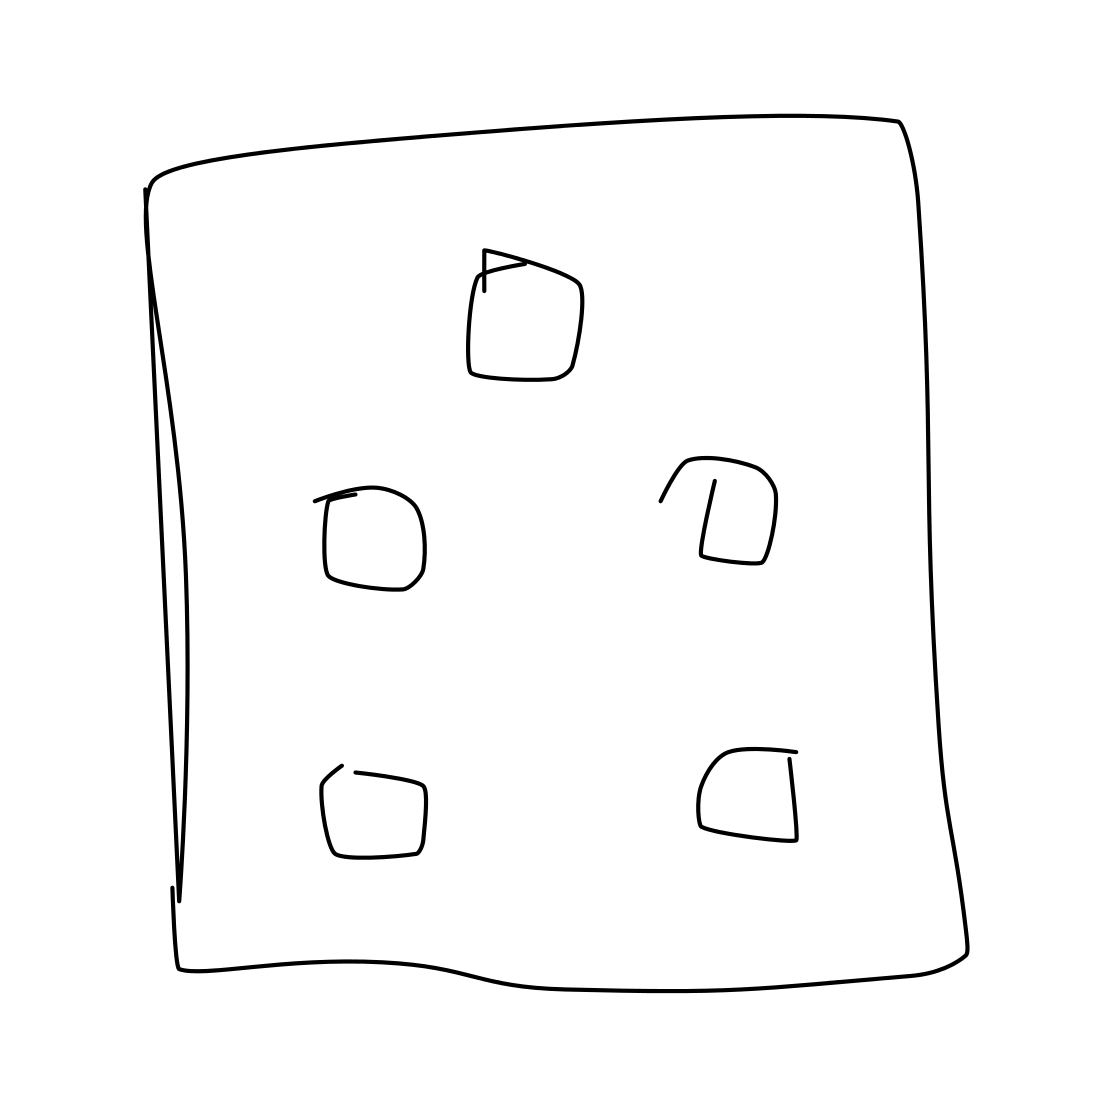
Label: power outlet